Field crop: maize
Growth stage: 2
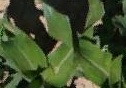
Species: maize